Question: I am writing a program that should have the following layout:

I've tried this so far:
1. Make entire Layout a LinearLayout
2. Map is in a Frame Layout
3. Picture from camera is in a Frame Layout
4. The rest are in a Relative Layout
Everything works from 1-3 but the edittext boxes dont appear at all.
Does someone have a better way for me to organize the layouts in order to achieve the above image?
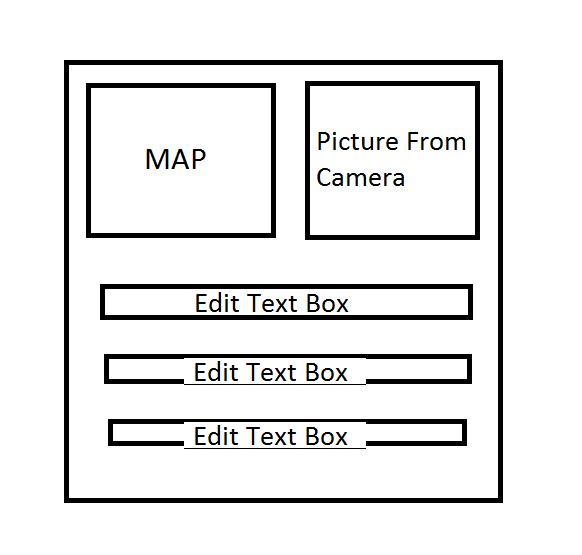
Answer: Try this:
'''
<LinearLayout android:orientation="vertical">
<LinearLayout android:orientation="horizontal">
<MapView android:width="0dp" android:height="100dp" android:weight="1"/>
<ImageView android:width="0dp" android:height="100dp" android:weight="1"/>
</LinearLayout>
<EditText/>
<EditText/>
<EditText/>
</LinearLayout>
'''